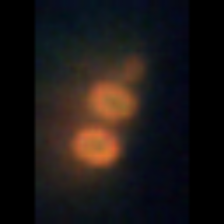
Taxon: Chaetoceros
Group: Diatoms